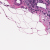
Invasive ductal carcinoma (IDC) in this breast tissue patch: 1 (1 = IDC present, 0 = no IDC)